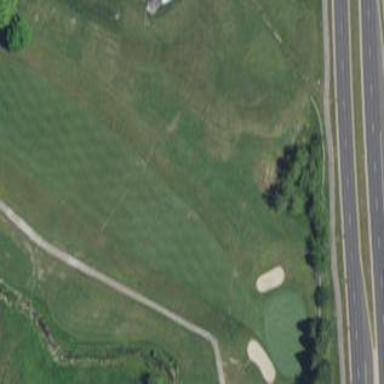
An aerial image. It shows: Grassy area designated as golf fairway.